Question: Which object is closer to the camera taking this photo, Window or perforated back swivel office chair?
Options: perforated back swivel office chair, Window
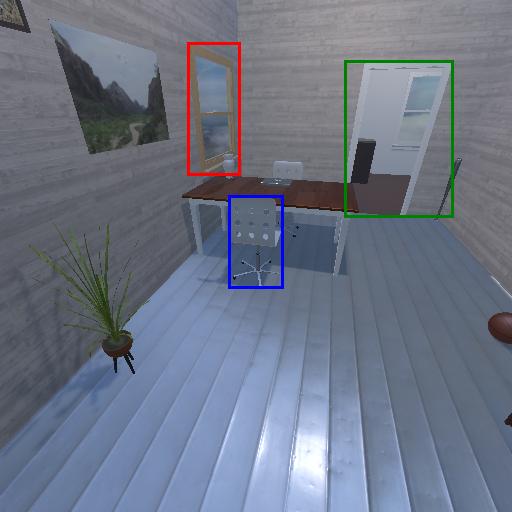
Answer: perforated back swivel office chair